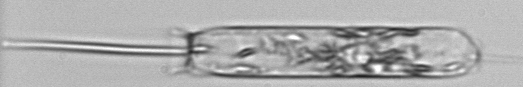
Label: Ditylum_brightwellii